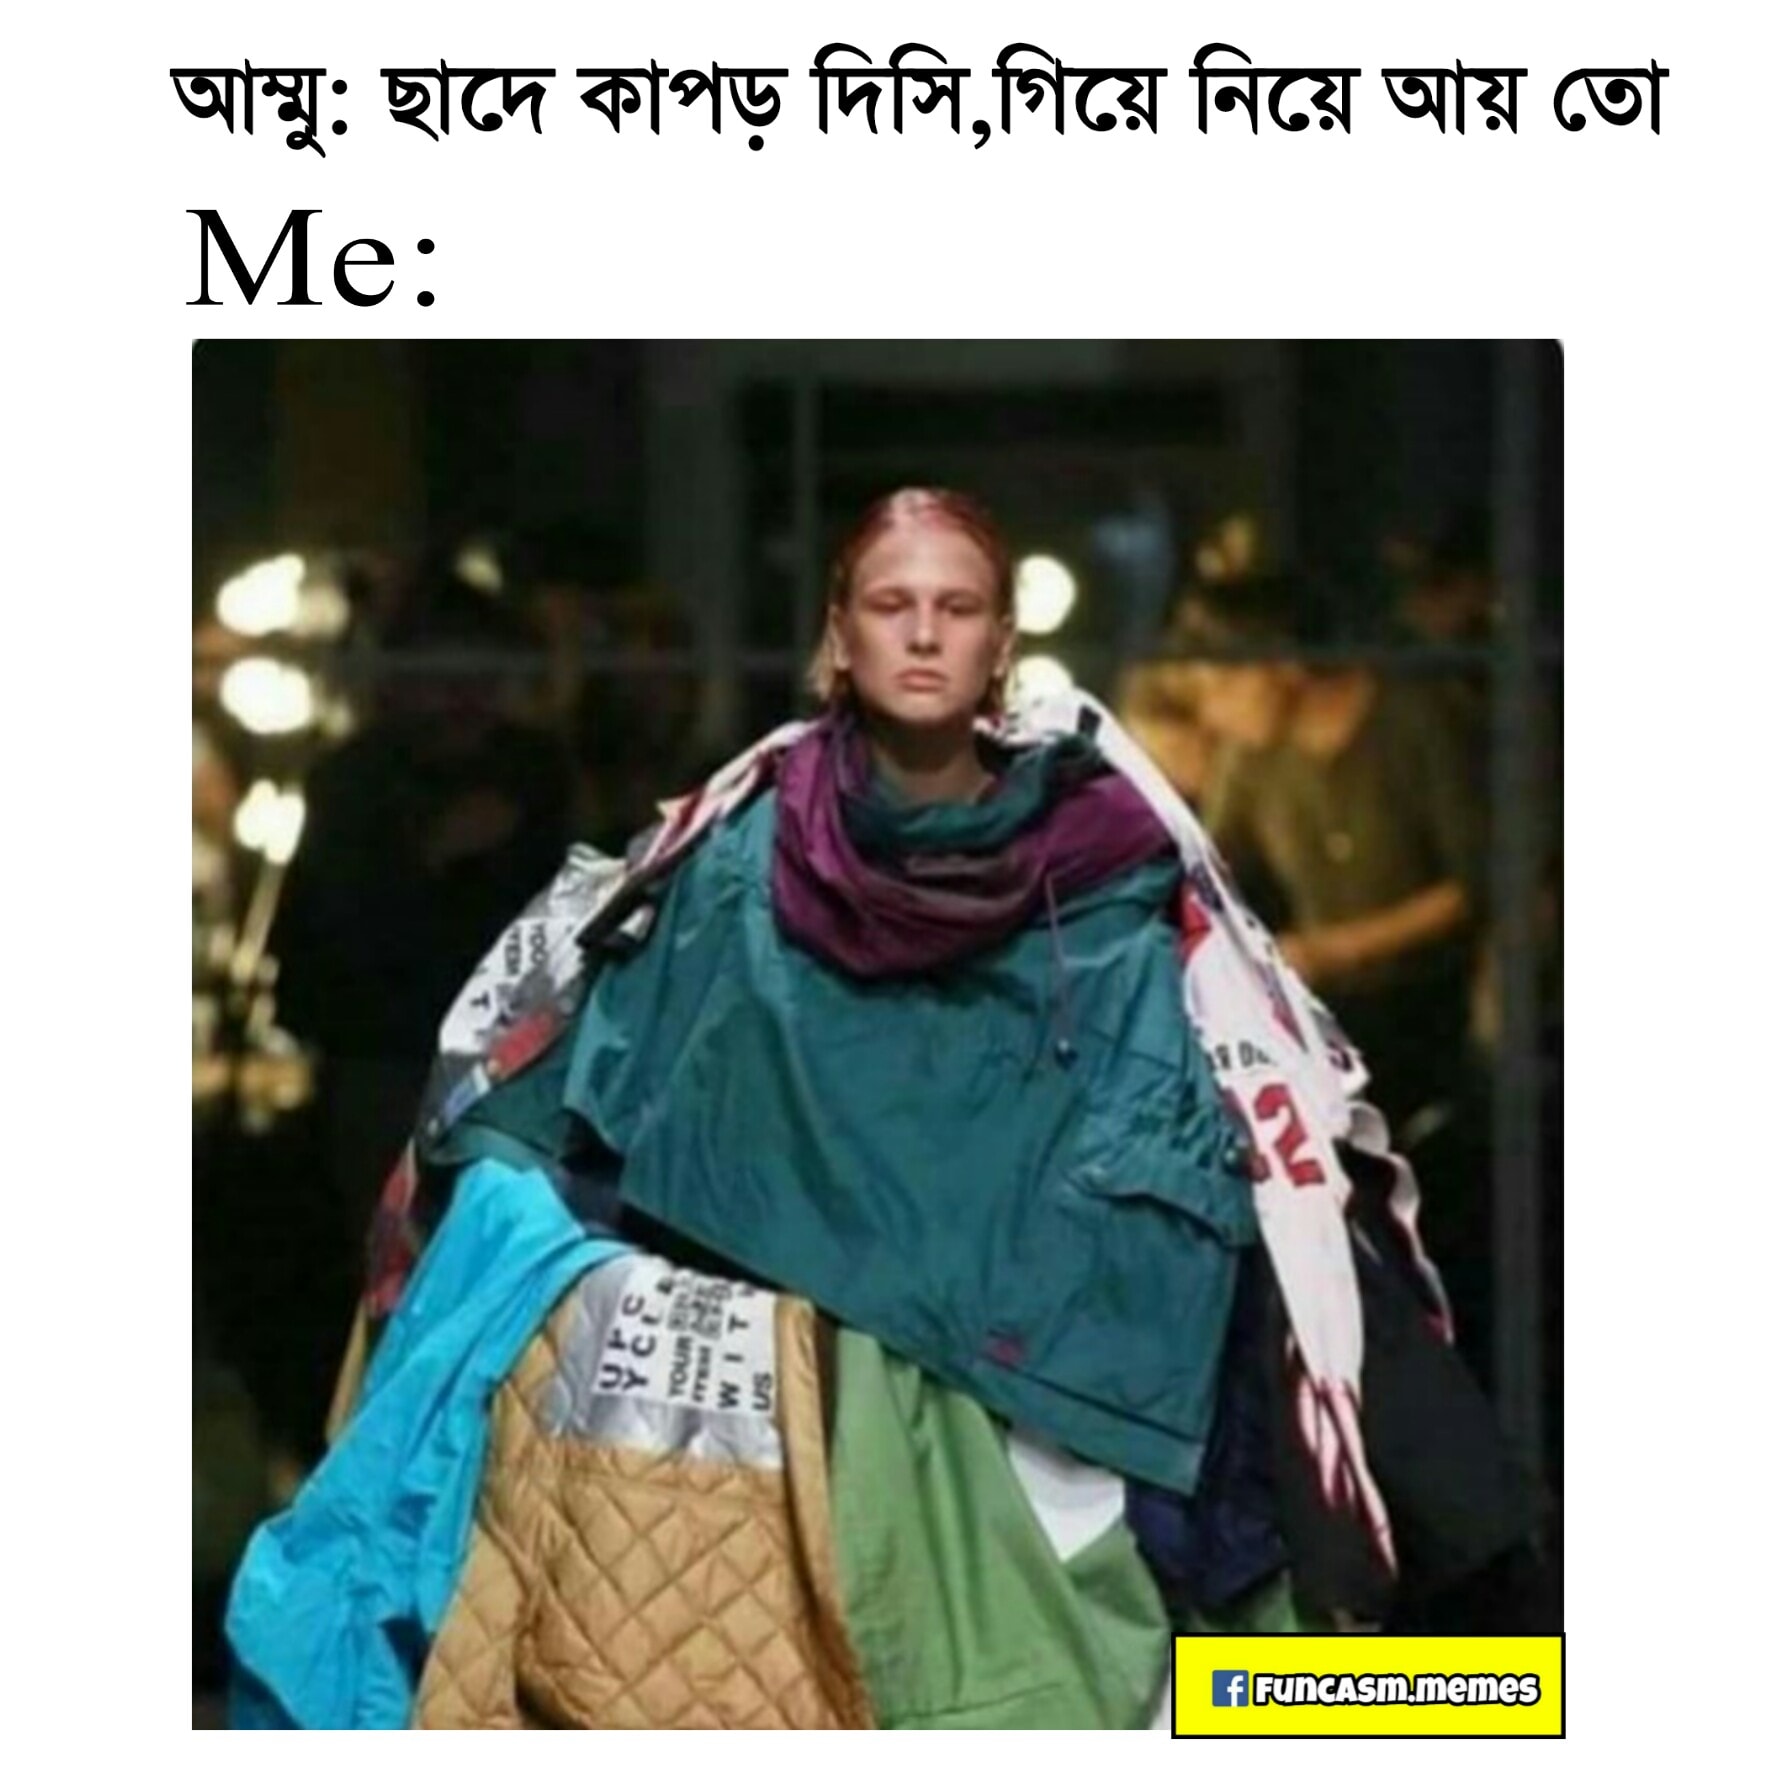
Caption: আম্মু :  ছাদে কাপড় দিসি, গিয়ে নিয়ে আয় তো  Me :
Label: non-hate